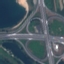
Land use / land cover: Highway